Interaction volume radius: 5 \u00c5
Interaction volume height: 10 \u00c5
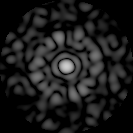
Disorder parameter: 0.8574